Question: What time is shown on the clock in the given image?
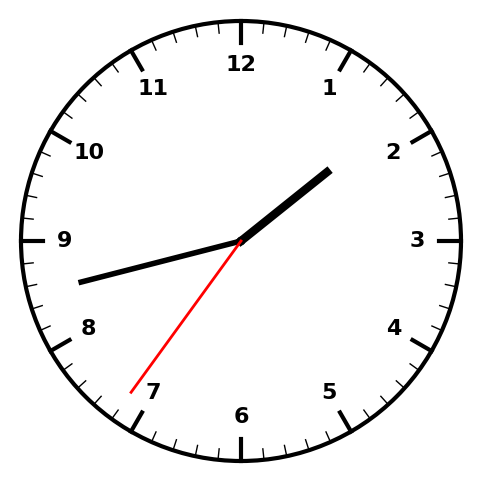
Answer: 01:42:36